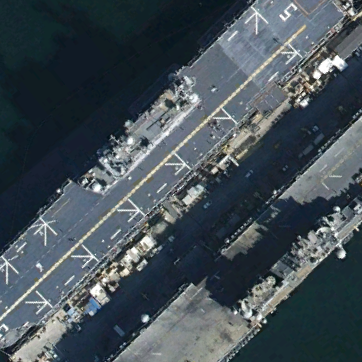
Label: Wasp-class_assault_ship